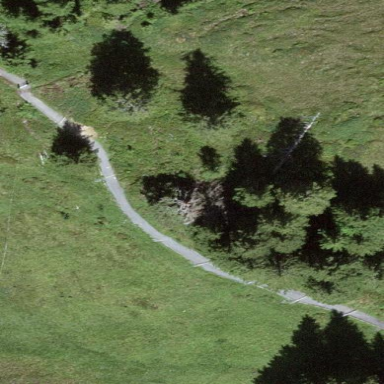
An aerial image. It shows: Forest area predominantly covered with needle-leaved trees.